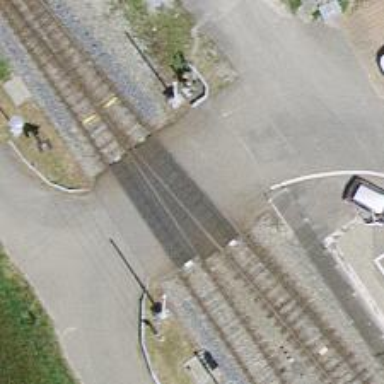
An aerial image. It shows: Railway level crossing.